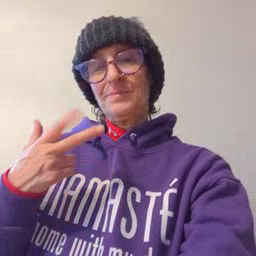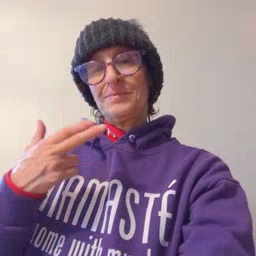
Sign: scissors